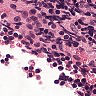
Metastatic tissue present: no